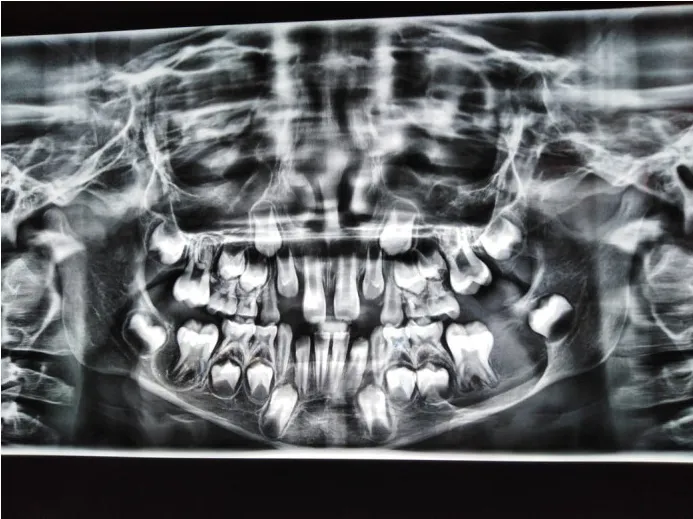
A seven-year-old healthy boy with mixed dentition and bilateral BBC which involved unerupted incomplete permanent mandibular first molars.
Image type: radiology (x_ray)